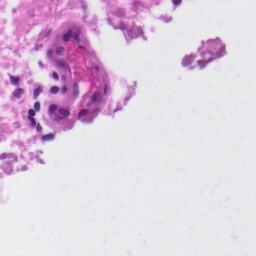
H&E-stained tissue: Skin